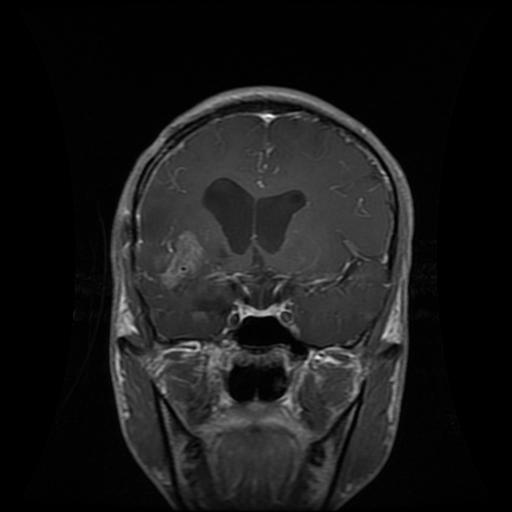
Label: glioma